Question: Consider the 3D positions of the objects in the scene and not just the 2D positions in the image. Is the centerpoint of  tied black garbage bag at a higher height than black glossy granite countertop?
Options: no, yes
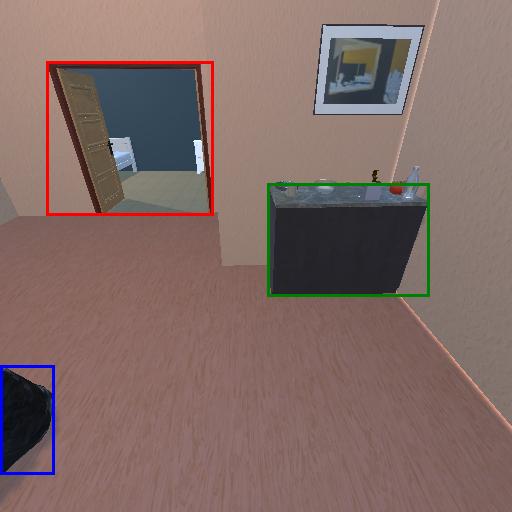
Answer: no